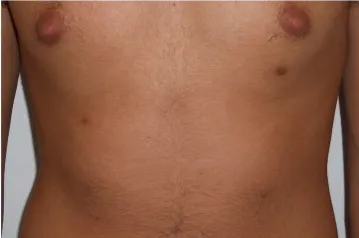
D. View of supernumerary nipples in the son.
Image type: medical_photograph (skin_photograph)